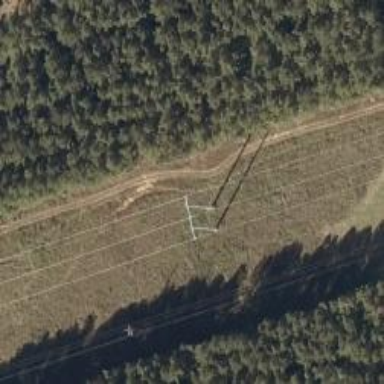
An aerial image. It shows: H-frame power tower design.